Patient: sex F, age 31
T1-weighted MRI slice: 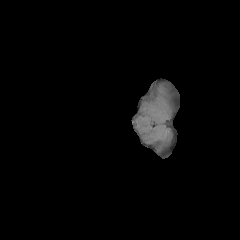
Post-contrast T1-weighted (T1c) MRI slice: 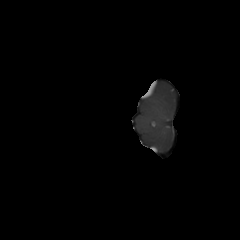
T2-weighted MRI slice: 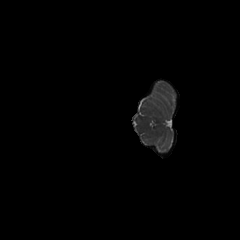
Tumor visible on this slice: no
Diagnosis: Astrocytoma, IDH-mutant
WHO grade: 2